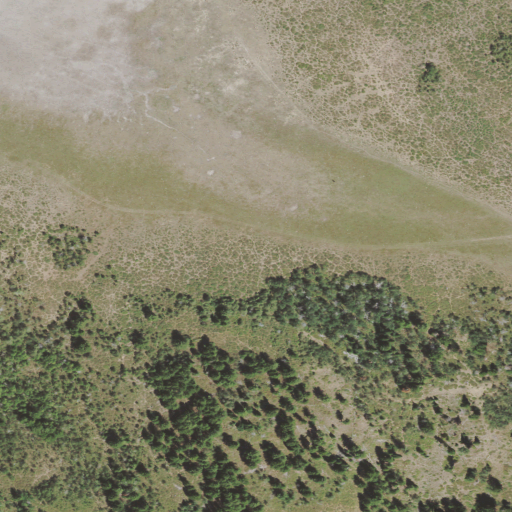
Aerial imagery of valley in Utah named Little Strawberry Valley containing shrub, deciduous forest, evergreen forest, grassland, and mixed forest